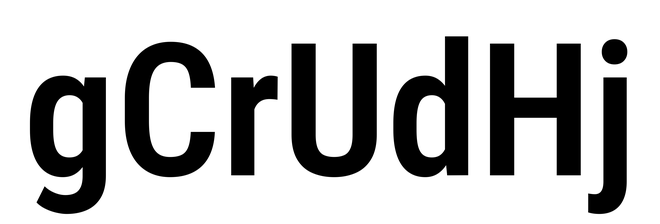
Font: Roboto_Condensed_SemiBold